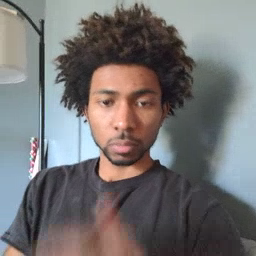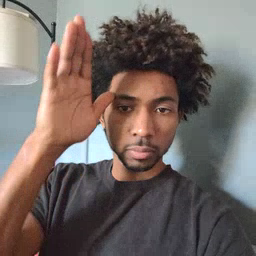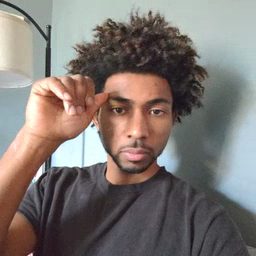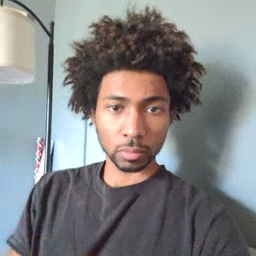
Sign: donkey